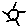
Label: sun